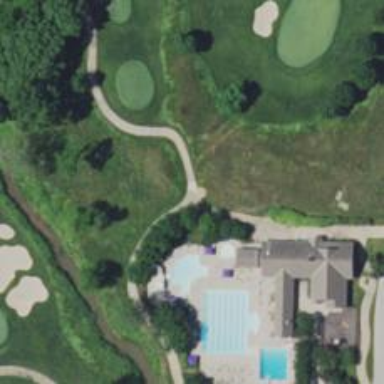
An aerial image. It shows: Path for golf carts.